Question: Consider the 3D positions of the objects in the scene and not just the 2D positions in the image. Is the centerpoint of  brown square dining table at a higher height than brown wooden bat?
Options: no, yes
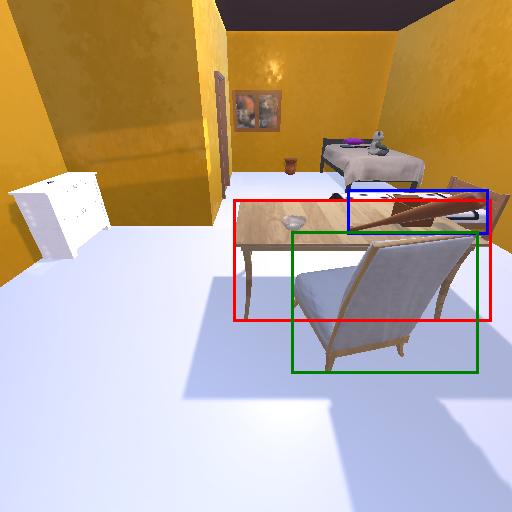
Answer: no